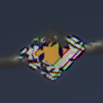
Verkehrszeichen: Vorfahrtsstrasse
Umgebung: Outdoor, Nature
Tageszeit: SunriseSunset
Wetter: Clear
Licht: Natural
Jahreszeit: NotSpecified
Kontrast: HighContrast